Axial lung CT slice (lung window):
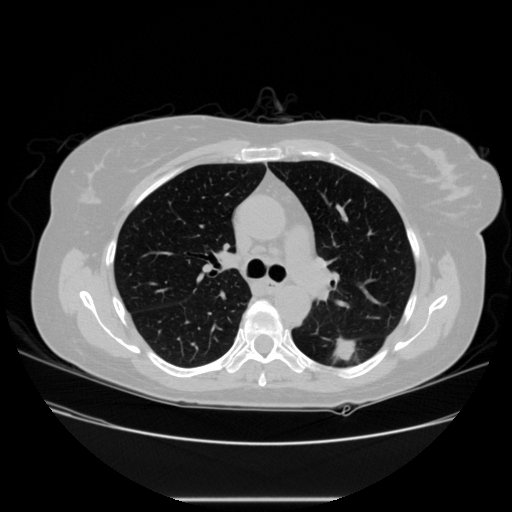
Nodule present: yes
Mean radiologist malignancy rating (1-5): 4.75